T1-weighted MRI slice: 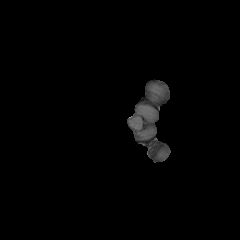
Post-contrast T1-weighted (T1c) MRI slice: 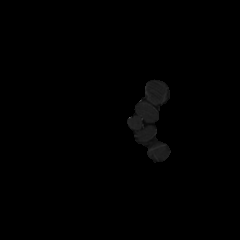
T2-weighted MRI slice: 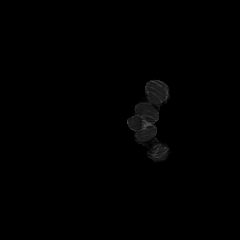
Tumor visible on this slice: no